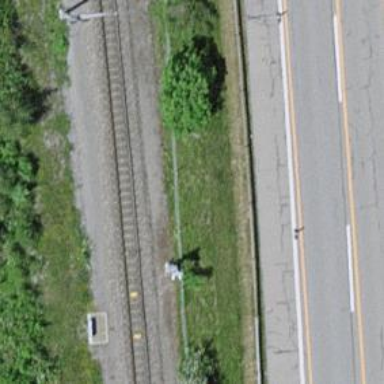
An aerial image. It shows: Railway signal.